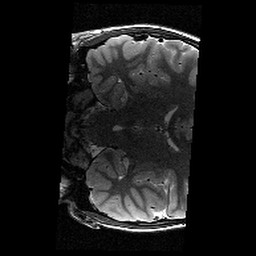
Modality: T2w
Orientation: coronal
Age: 10
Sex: female
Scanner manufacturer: siemens
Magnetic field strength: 3 T
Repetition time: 9.23 s
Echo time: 0.067 s